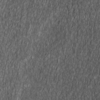
Label: not_dusty